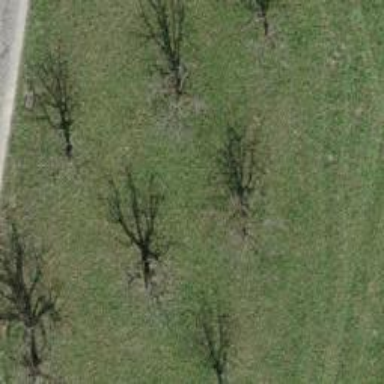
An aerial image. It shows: Mixed-leaf deciduous tree in its natural environment.